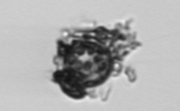
Label: Thalassiosira_TAG_external_detritus